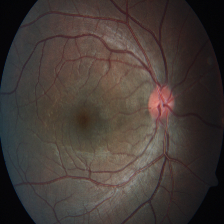
Diabetic retinopathy grade: Severe